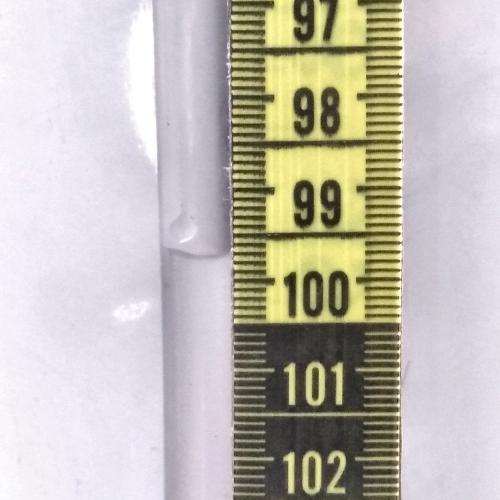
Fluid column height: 99.7 cm